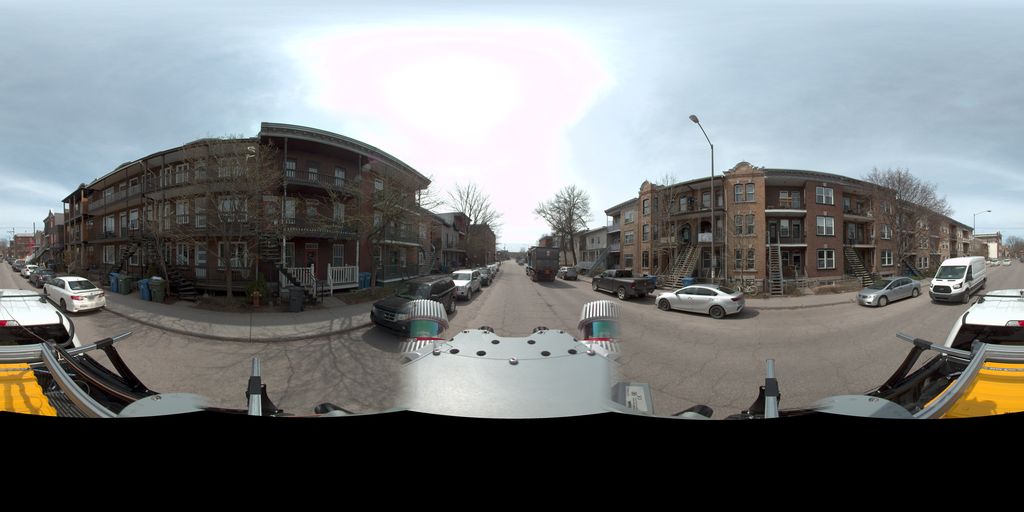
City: quebec_city